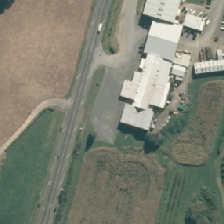
Land cover: urban_build_up